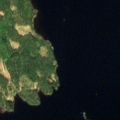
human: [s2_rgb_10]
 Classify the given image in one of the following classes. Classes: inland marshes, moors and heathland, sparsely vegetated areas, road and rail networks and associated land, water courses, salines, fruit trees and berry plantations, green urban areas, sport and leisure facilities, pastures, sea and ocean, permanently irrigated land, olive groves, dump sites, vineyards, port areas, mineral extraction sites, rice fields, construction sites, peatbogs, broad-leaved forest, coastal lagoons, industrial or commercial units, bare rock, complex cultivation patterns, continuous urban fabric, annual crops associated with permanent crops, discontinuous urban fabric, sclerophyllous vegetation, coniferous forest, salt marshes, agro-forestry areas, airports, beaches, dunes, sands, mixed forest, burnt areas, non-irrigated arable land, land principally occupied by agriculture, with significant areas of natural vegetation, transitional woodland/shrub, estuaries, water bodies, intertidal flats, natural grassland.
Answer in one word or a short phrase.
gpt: coniferous forest, mixed forest, water bodies